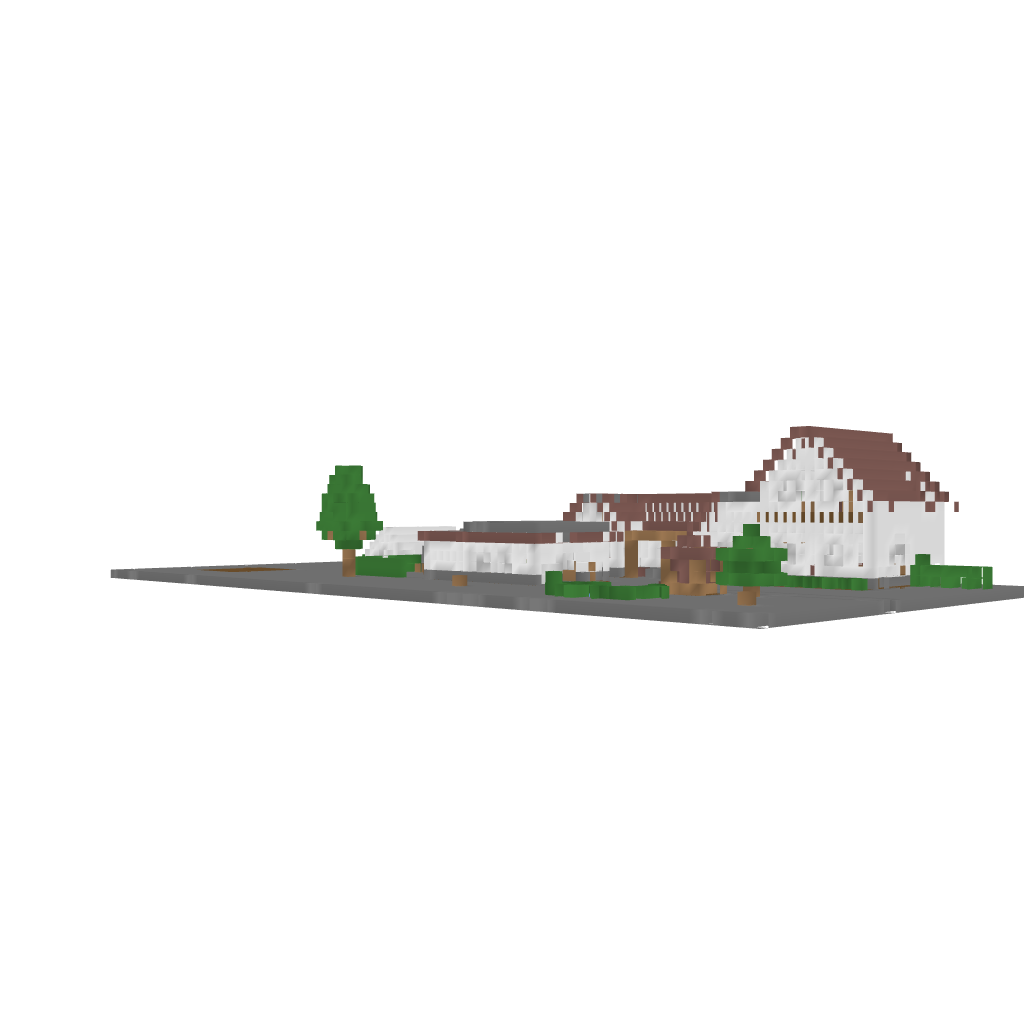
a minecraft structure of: Beautiful House good quality